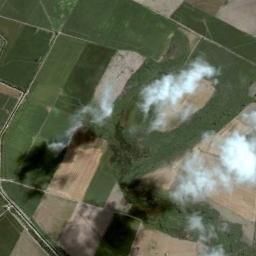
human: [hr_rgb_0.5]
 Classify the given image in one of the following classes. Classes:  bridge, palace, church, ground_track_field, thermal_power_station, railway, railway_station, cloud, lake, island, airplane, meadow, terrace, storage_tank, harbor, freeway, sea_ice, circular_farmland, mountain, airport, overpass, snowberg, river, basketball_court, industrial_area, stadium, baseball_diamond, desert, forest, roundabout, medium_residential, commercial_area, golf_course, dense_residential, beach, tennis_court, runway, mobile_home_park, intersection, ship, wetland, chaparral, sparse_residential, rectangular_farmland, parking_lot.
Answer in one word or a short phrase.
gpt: cloud